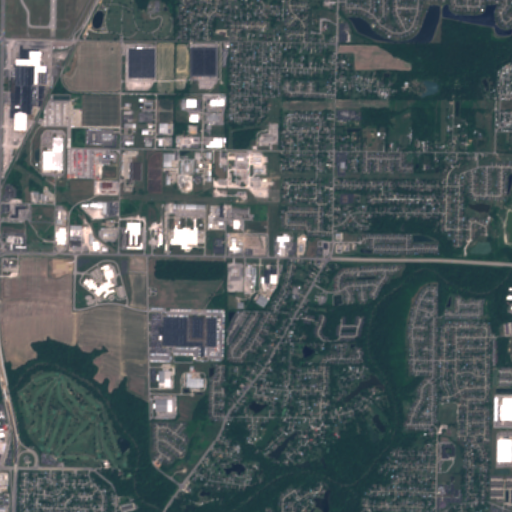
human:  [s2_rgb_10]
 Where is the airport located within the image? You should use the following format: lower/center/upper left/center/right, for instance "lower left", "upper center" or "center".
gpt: The airport is located in the upper of the image.
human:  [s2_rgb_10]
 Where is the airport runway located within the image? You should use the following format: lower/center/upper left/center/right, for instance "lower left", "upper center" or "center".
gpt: The airport runway is located in the upper left of the image.
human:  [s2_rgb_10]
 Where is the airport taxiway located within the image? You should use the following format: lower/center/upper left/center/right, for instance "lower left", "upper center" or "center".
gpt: The airport taxiway is located in the upper left of the image.
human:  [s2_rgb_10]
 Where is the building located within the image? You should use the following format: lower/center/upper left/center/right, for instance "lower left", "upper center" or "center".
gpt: There is no building in the image.